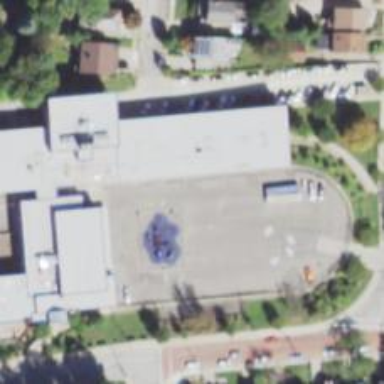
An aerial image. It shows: School.